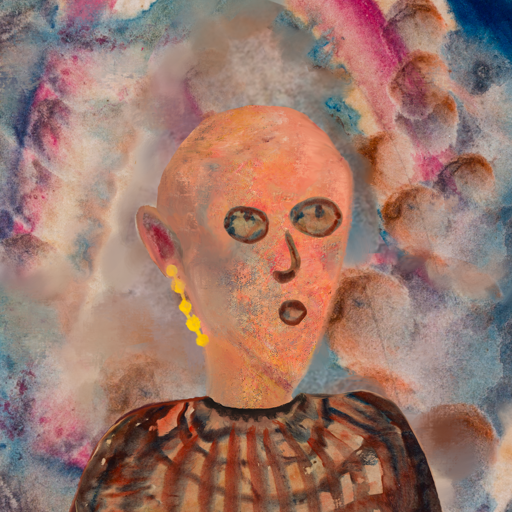
Background: Rupkatha, Head And Neck Side: Irani, Face Side: Orphan, Bust: Orphan, Hair Side: Blank, Head Accessory: Blank, Second Necklace: Blank, Necklace: Blank, Baby: Blank